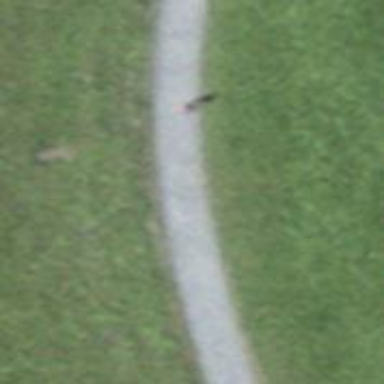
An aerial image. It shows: Compacted path with no sidewalk.